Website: lowes
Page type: payment
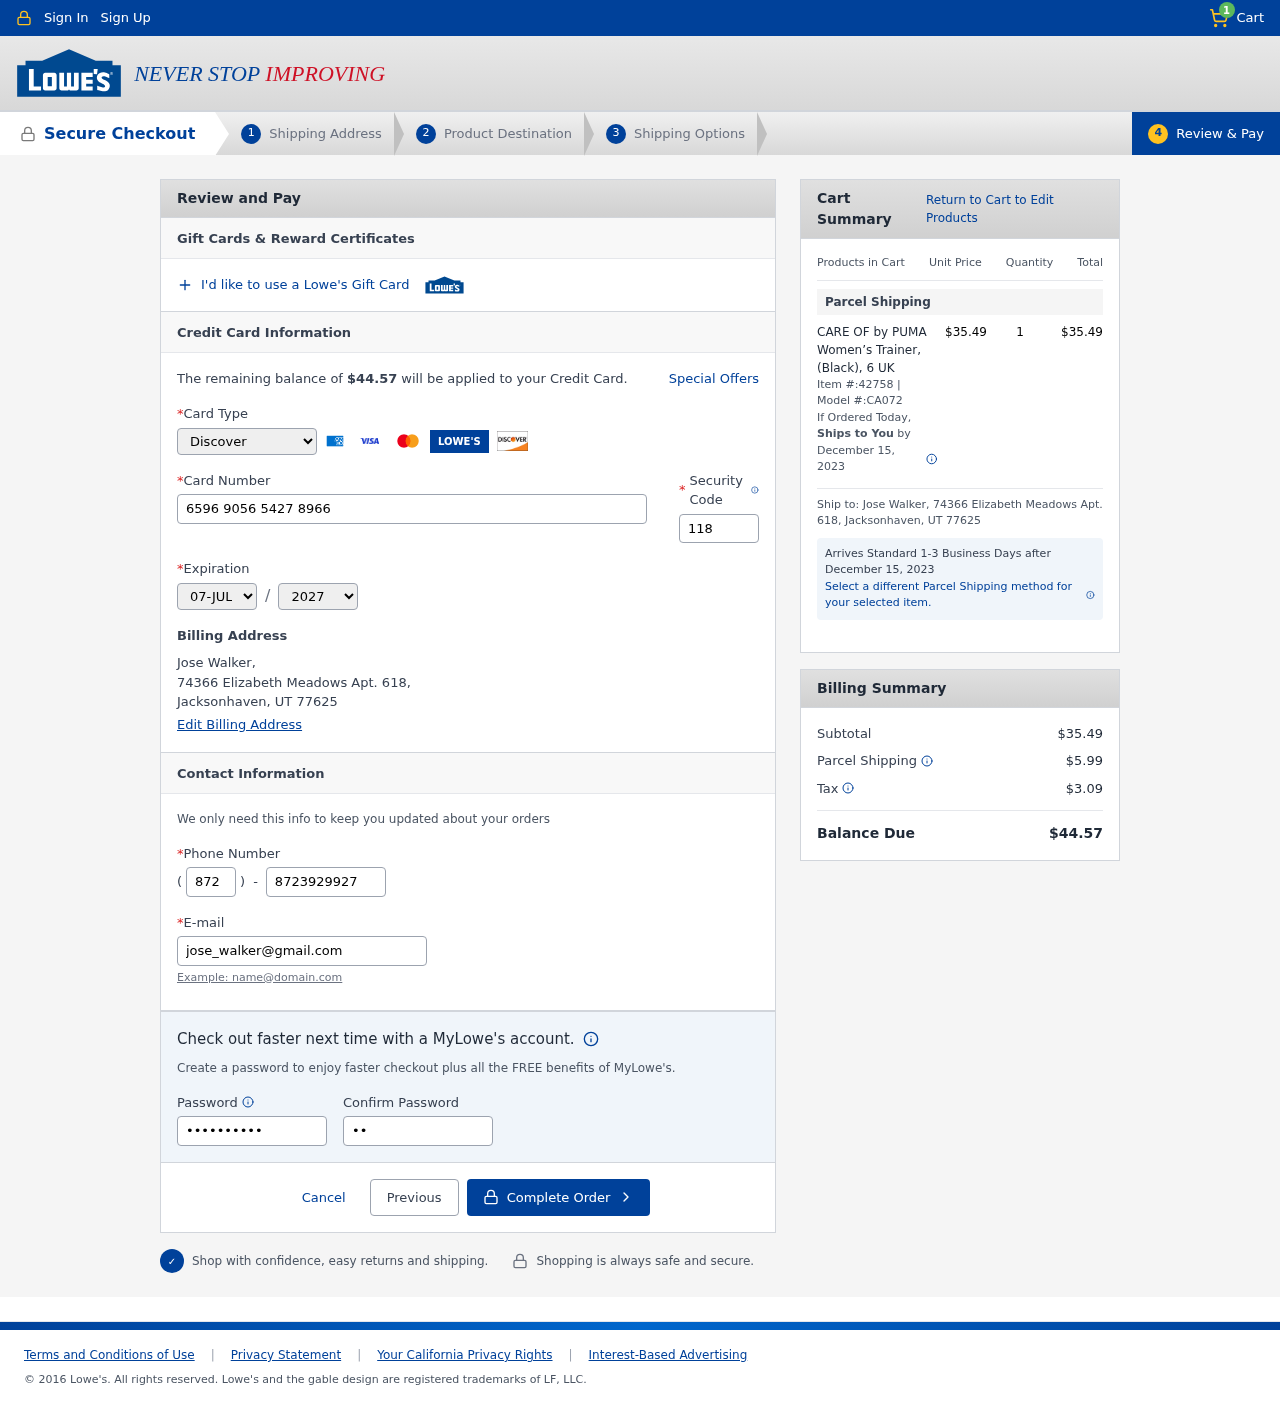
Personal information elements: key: PII_CARD_CVV
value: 118
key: PII_CARD_EXPIRY_MONTH
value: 07
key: PII_CARD_EXPIRY_YEAR
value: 27
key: PII_CARD_NUMBER
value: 6596 9056 5427 8966
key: PII_CARD_TYPE
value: Discover
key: PII_CITY_STATE_ZIP
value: Jacksonhaven, UT 77625
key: PII_EMAIL
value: jose_walker@gmail.com
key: PII_FULLNAME
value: Jose Walker,
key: PII_PHONE
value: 8723929927
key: PII_PHONE_AREA
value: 872
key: PII_STREET
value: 74366 Elizabeth Meadows Apt. 618,
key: PII_FULLNAME2
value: Jose Walker
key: PII_STREET2
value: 74366 Elizabeth Meadows Apt. 618
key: PII_CITY_STATE_ZIP2
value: Jacksonhaven, UT 77625
Product elements: key: PRODUCT1_NAME
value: CARE OF by PUMA Women’s Trainer, (Black), 6 UK
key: PRODUCT1_PRICE
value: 35.49
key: PRODUCT1_QUANTITY
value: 1
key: PRODUCT1_ITEM
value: Item #:42758
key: PRODUCT1_MODEL
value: Model #:CA072
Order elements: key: ORDER_NUM_ITEMS
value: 1
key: ORDER_TOTAL
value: $44.57
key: ORDER_SHIPPING_DATE
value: December 15, 2023
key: ORDER_SUBTOTAL
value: $35.49
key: ORDER_SHIPPING_DATE2
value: December 15, 2023
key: ORDER_SHIPPING_COST
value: $5.99
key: ORDER_TAX
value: $3.09